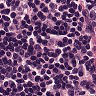
Metastatic tissue present: no